Question: I want to create an app. The main UI of my app is like facebook app or twitter app. That is, there is an action bar at top and there is a ViewPager below the action bar, so the user can swipe between pages in the ViewPager. Below is a screenshot of twitter main UI.

I don't want to create anything from scratch. I just wonder whether there is any template/sample Android project that implements this kind of UI, so I can copy the code to create the UI in my own app. My app is targeting api level 15 and above. Thanks.
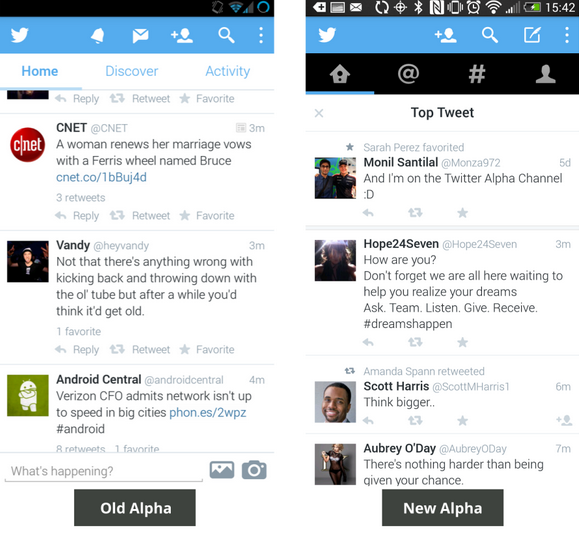
Answer: Here is a good tutorial:
<URL>
or look here for sample (library) <URL>